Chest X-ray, AP view. Patient: 38 years old, sex F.
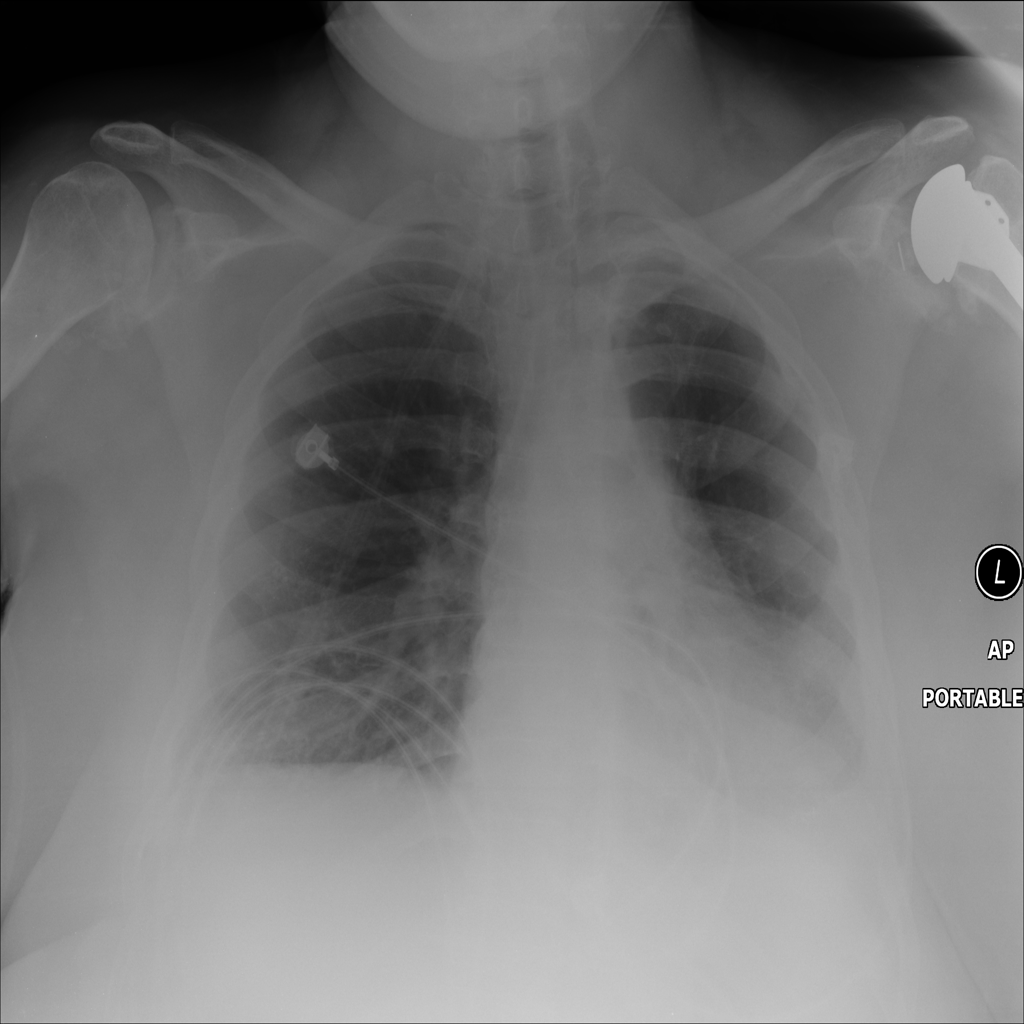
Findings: Effusion